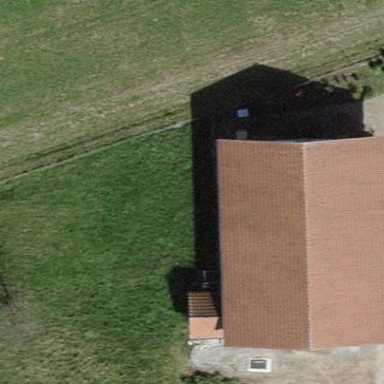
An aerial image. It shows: Building with tile roof.